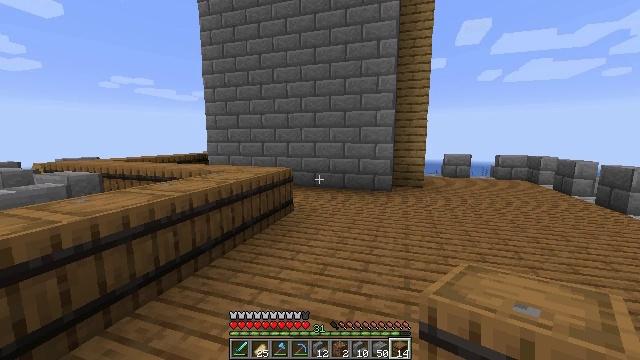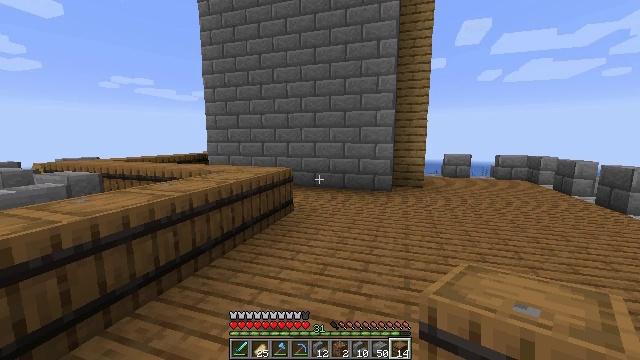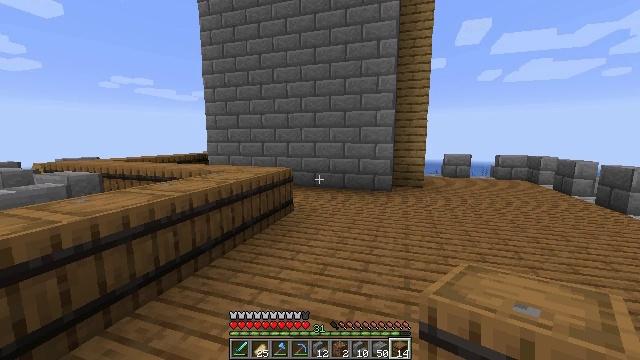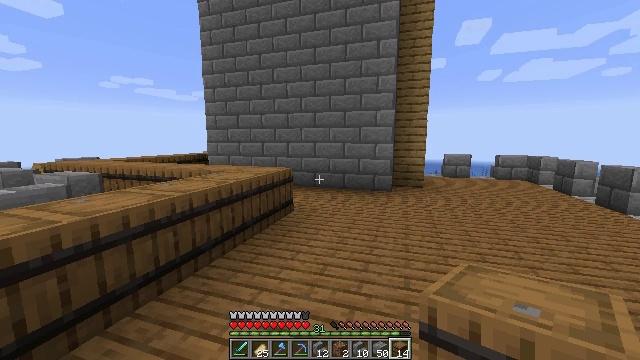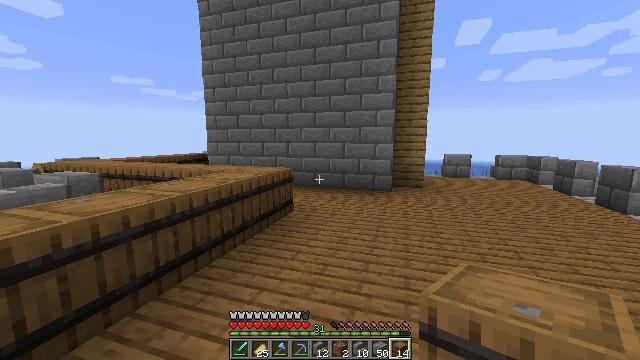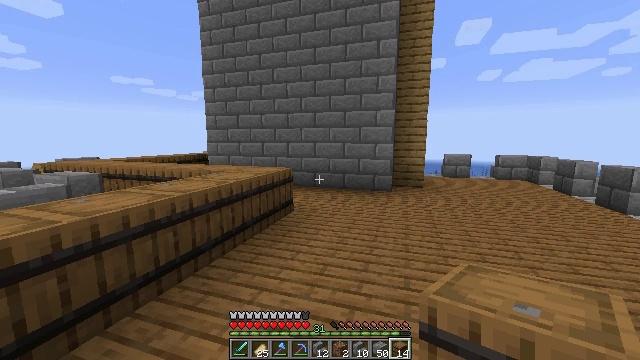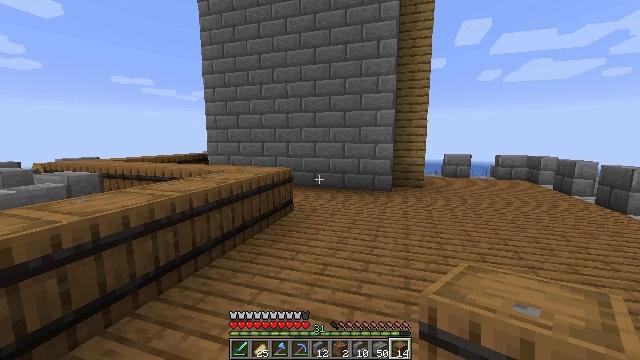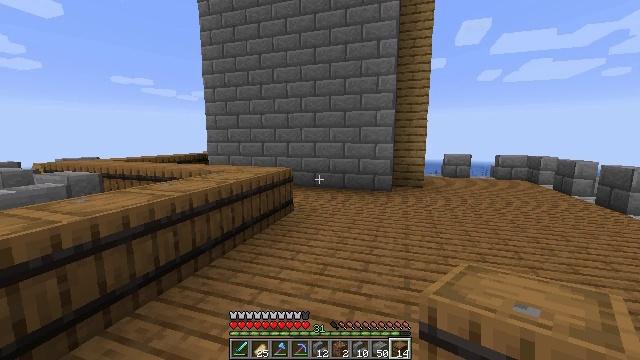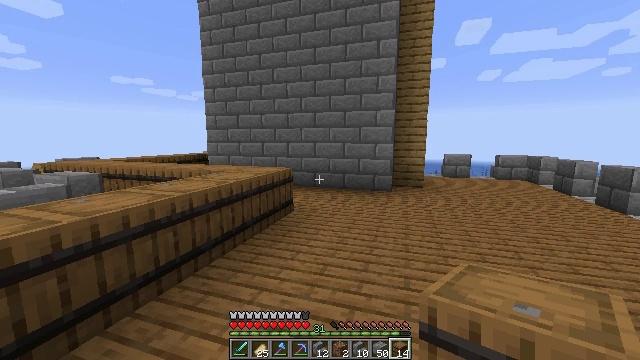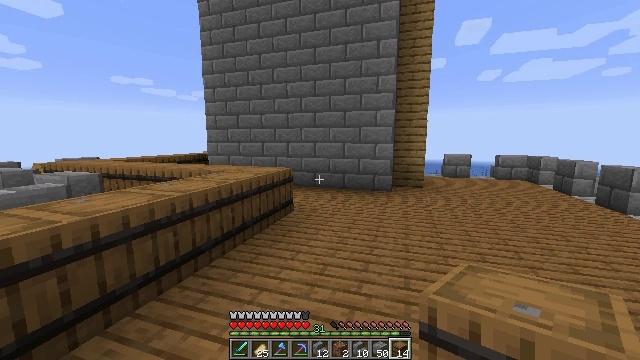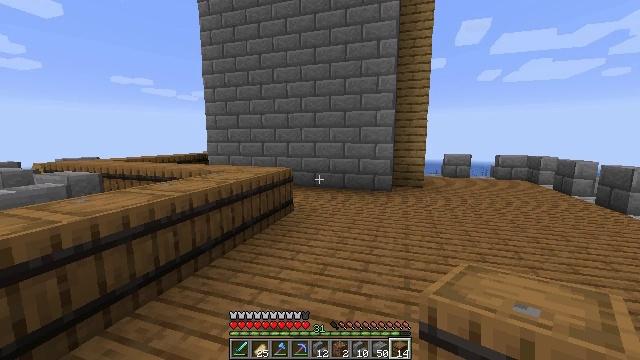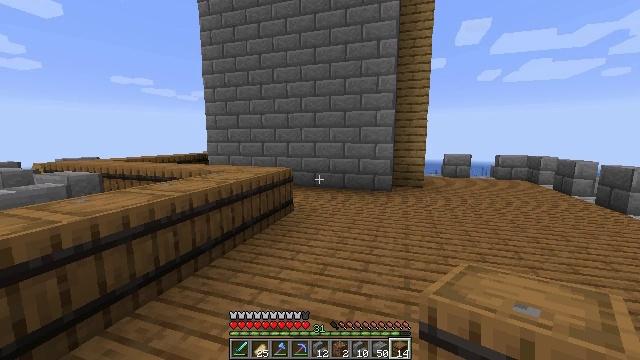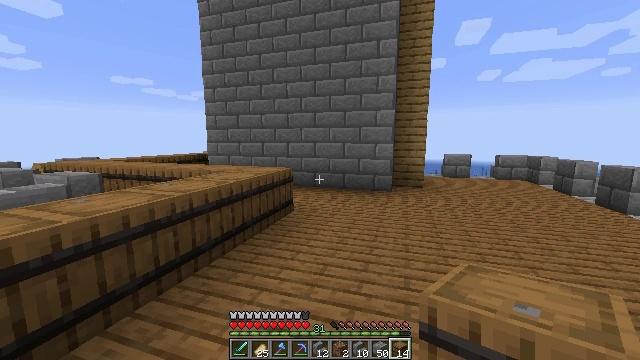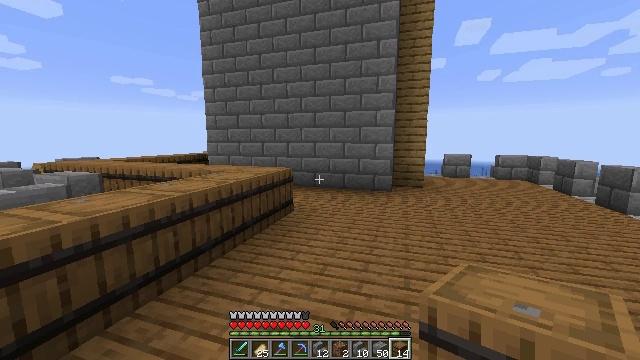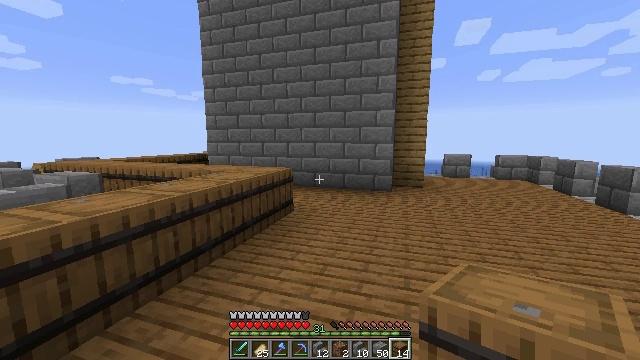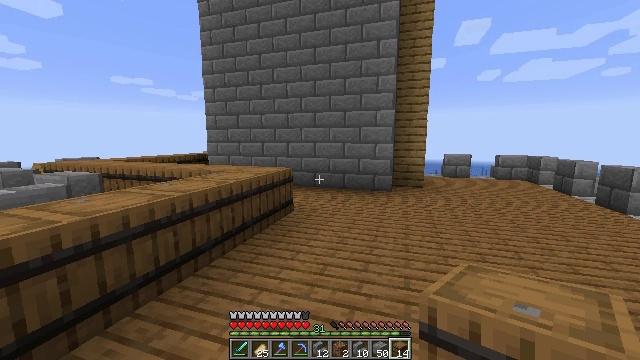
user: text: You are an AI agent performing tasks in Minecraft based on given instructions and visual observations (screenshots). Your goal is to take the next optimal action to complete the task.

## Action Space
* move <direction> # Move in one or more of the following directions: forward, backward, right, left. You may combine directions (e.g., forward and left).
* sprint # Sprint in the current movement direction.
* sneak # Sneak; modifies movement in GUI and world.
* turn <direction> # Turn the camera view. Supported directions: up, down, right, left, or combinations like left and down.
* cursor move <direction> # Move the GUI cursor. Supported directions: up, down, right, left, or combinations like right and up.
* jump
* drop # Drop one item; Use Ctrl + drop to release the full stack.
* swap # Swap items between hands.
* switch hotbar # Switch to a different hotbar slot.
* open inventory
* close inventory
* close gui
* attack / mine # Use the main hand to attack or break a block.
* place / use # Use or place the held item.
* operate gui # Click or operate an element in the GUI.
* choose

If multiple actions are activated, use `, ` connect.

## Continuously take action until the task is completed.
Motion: motion action
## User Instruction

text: Smash the barrel to get its contents.
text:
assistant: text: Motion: no_op
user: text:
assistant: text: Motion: no_op
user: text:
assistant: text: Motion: no_op
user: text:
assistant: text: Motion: no_op
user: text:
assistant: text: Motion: no_op
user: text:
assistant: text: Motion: no_op
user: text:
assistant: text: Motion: no_op
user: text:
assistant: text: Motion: no_op
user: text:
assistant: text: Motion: no_op
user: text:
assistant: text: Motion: no_op
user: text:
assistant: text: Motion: no_op
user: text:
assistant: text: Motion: no_op
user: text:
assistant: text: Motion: no_op
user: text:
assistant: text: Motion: no_op
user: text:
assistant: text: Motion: no_op
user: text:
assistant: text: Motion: no_op
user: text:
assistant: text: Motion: no_op
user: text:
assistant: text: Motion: no_op
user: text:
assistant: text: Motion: no_op
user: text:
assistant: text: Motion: no_op
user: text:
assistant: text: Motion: no_op
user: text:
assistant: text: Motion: no_op
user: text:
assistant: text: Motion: no_op
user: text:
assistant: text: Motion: no_op
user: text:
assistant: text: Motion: no_op
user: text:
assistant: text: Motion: no_op
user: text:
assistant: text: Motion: no_op
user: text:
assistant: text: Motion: turn right and down
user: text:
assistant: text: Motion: turn right and down
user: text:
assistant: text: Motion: turn down